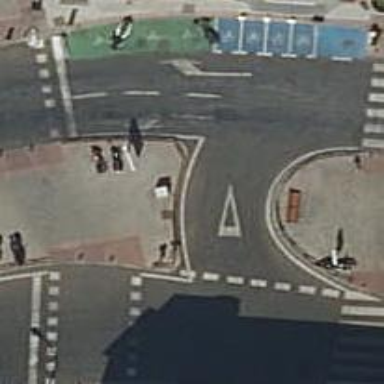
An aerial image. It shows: Kerb serving as barrier.